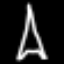
Label: The Eiffel Tower